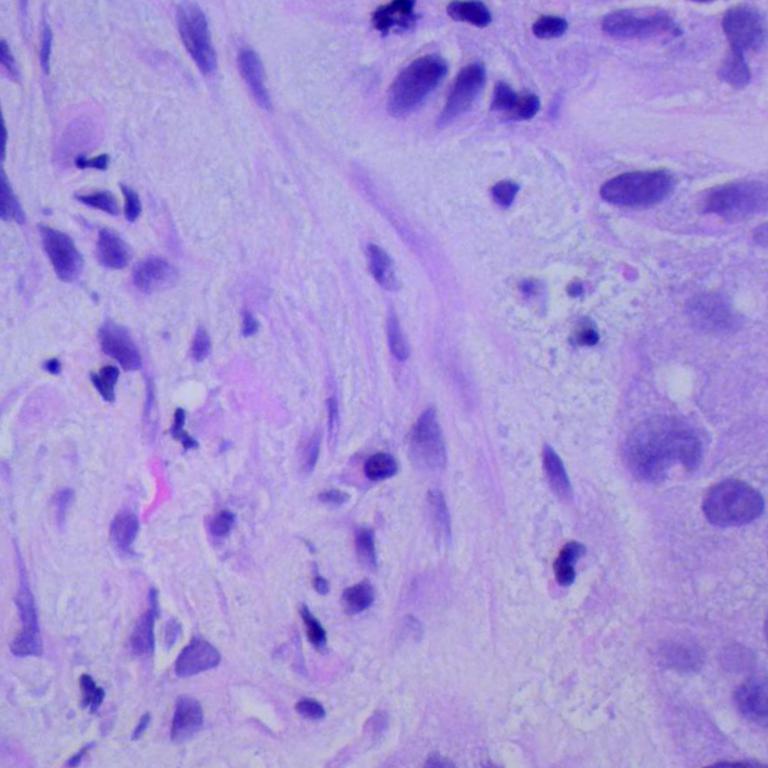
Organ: lung
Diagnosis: squamous carcinomas